Question: How to turn off javascript in a WPF Frame element. It pops up with a:
"Script Error. An error has occurred in the script on this page"
'''
frame1.Source = new System.Uri("http://www.stuff.co.nz");
'''

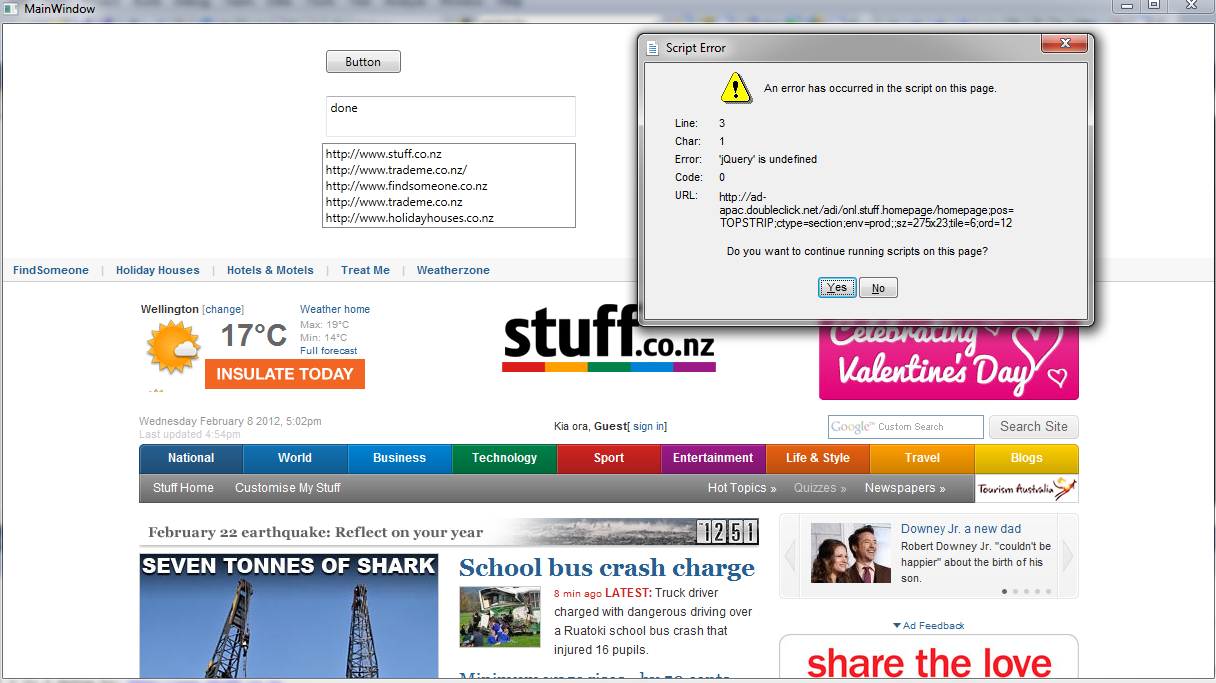
Answer: If your version of .NET for this application supports it, have you tried using the WebBrowser control?
<URL>
Update: I found a blog post that has a fix for this, although it doesn't do exactly what you wanted. It uses javascript script injection to disable javascript errors. I have not tested this.
<URL>